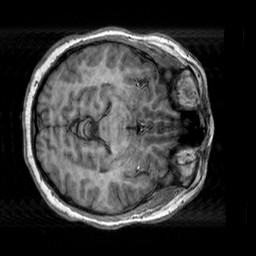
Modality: T1w
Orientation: axial
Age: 24
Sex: female
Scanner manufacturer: siemens
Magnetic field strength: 3 T
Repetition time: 2.3 s
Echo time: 0.00303 s